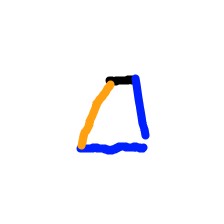
Shape: trapezoid